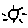
Label: sun